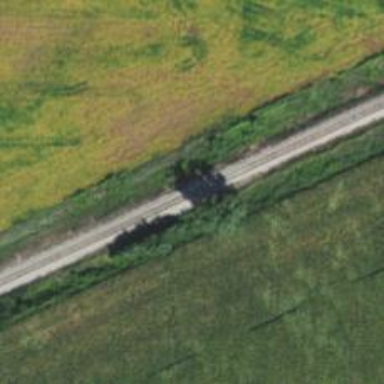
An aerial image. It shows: Railway track.